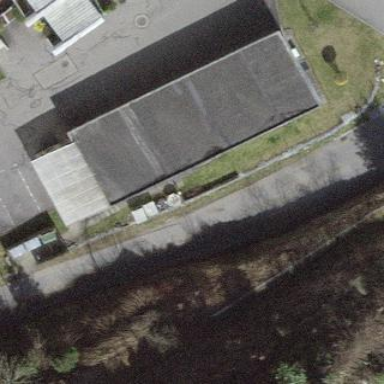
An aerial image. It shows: Group of garages.